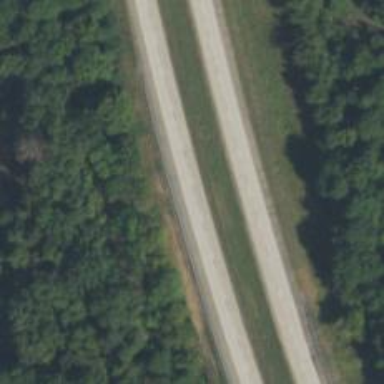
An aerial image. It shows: Motorway.